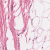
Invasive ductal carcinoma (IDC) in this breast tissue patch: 0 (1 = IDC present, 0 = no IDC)